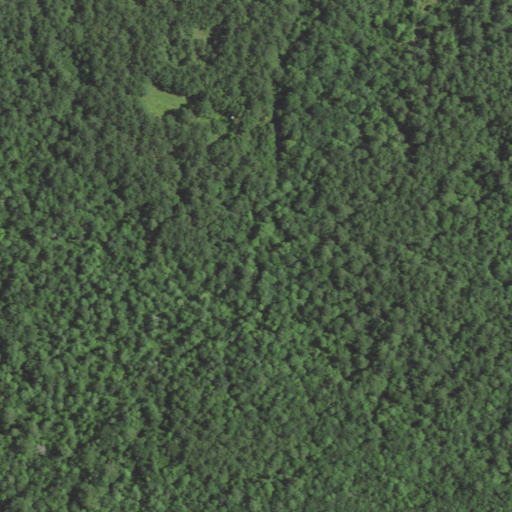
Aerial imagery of island in Louisiana named Morrison Island containing woody wetlands, evergreen forest, and open development